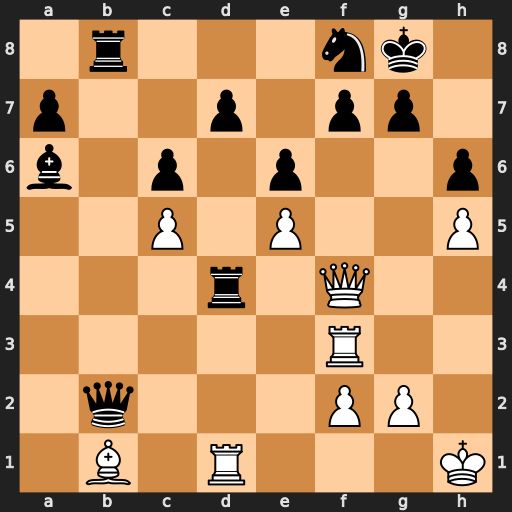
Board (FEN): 1r3nk1/p2p1pp1/b1p1p2p/2P1P2P/3r1Q2/5R2/1q3PP1/1B1R3K
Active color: w
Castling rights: -
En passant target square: -
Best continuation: Qxf7+ Kh8 Qxf8+ Rxf8 Rxf8#